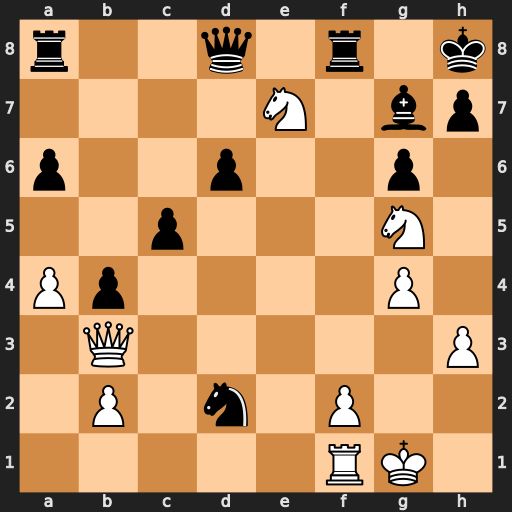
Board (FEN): r2q1r1k/4N1bp/p2p2p1/2p3N1/Pp4P1/1Q5P/1P1n1P2/5RK1
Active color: w
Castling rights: -
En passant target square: -
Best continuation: Qg8+ Rxg8 Nf7#